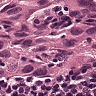
Metastatic tissue present: yes